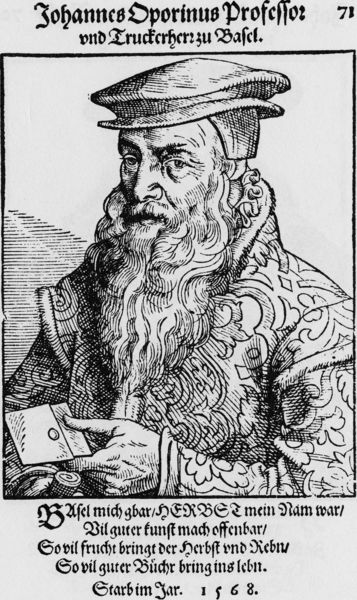
Titel: Bildnis des Johannes Oporinus
Künstler: Tobias Stimmer
Institution: (Seriendruck)
Schlagwörter: hand, mann, weiß, hut, kleid, mund, nase, profil, schwarz, zeichnung, blick, hochformat, muster, ornament, alt, bart, jacke, kappe, mütze, augen, bibel, falten, johannes, kragen, ärmel, bildnis, hände, porträt, gewand, mantel, stoffe, blatt, locken, schulter, schrift, papier, grafik, graphik, tafel, inschrift, ornamente, deutsch, name, tusche, buch, druck, schraffur, schwarz weiß, stich, seite, illustration, text, zeitung, überschrift, proträt, kunst, brokat, buchseite, rolle, karte, gestorben, brief, wams, gelehrter, zeilen, siegel, kupferstich, erinnerung, bote, basel, börse, mathematik, professor, frühe neuzeit, schwary, drucker, brieftasche, geldbörse, portemonaie, verleger, 1562, 1568, 71, solle, proffesor, oporonius, s568, druckerherz